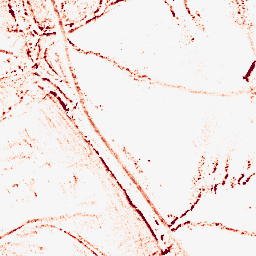
Category: morphological
Decomposition family: morphological_square
Decomposition parameters: operation: opening
size: 5
Upsampling method: cubic_catmull_rom
Upsampling parameters: scale: 8
Upsampling scale: 8